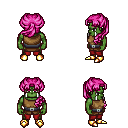
a pixel art fantasy rpg character, male body template, orc, green skin, leather chest armor, red pants, pink princess hairstyle, gold boots, four views (front, back, left, right), 2x2 character sprite sheet, small pixel art, hard edges, no anti-aliasing